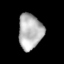
Tissue: lung
Cell type: Epithelial cells
Senescence score: 0.1421
Nuclear area (px): 833
Mean DAPI intensity: 181.27